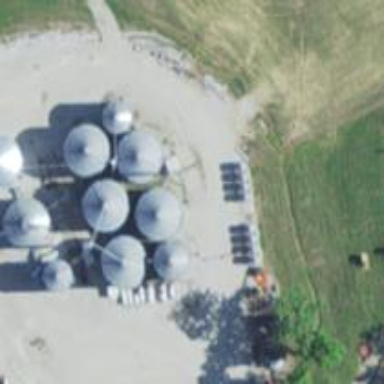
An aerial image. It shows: Silo.